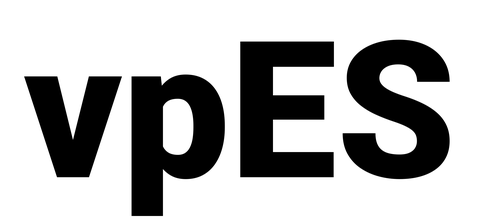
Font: Roboto_Black